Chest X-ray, PA view. Patient: 53 years old, sex M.
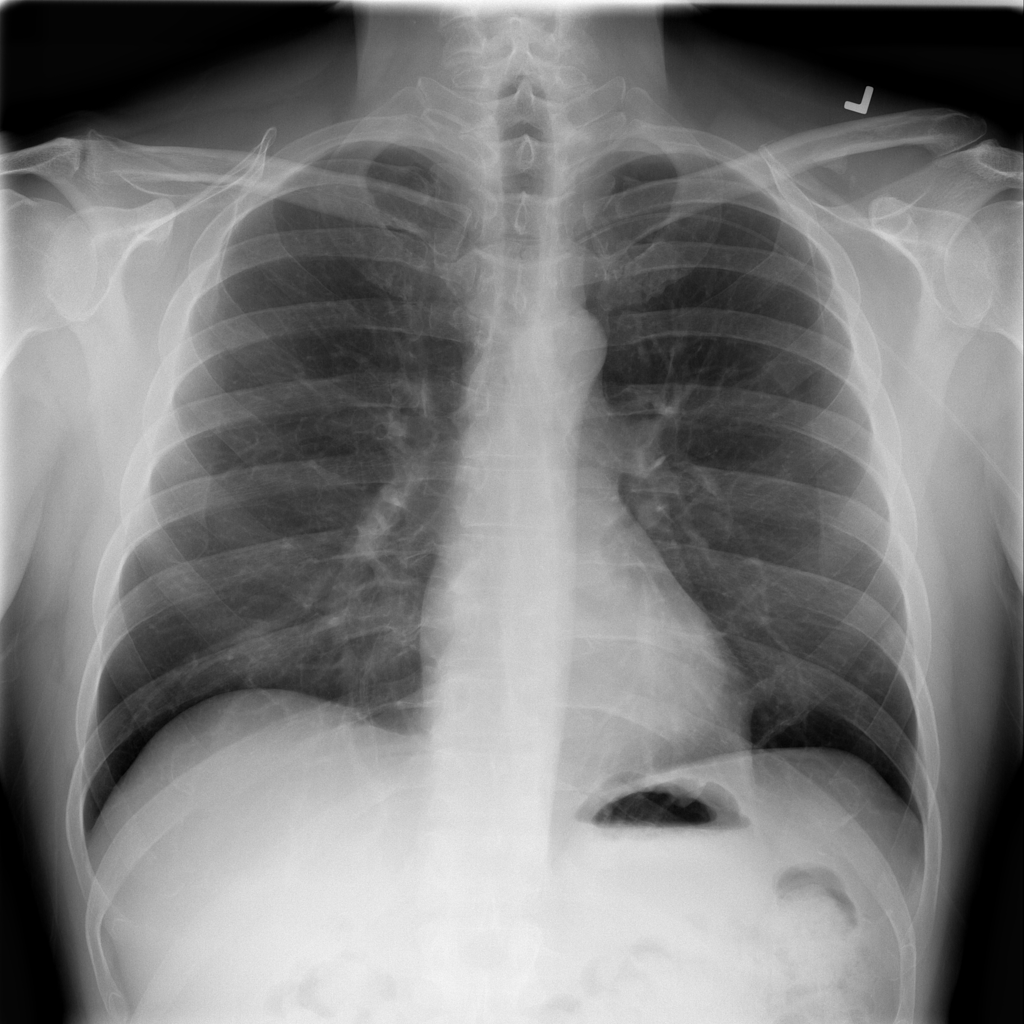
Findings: No Finding